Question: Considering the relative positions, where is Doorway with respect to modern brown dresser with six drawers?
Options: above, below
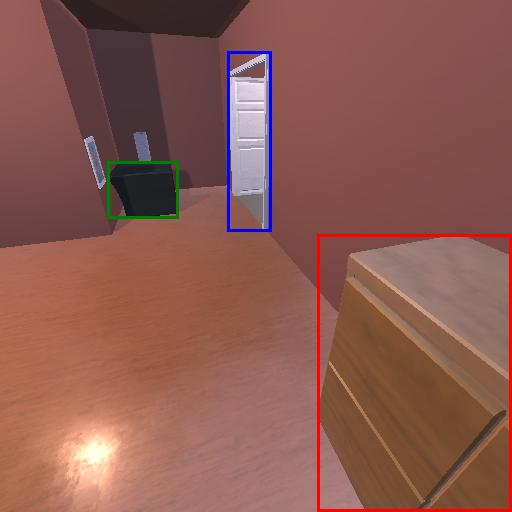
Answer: above